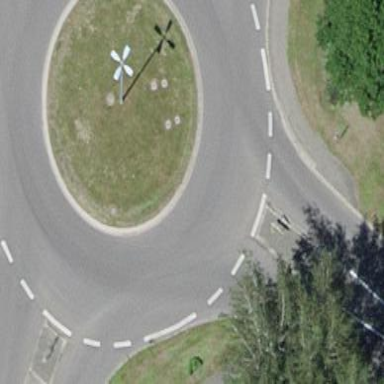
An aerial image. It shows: Secondary road made of asphalt leading to roundabout.